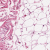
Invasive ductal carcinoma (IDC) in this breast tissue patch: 0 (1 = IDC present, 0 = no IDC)